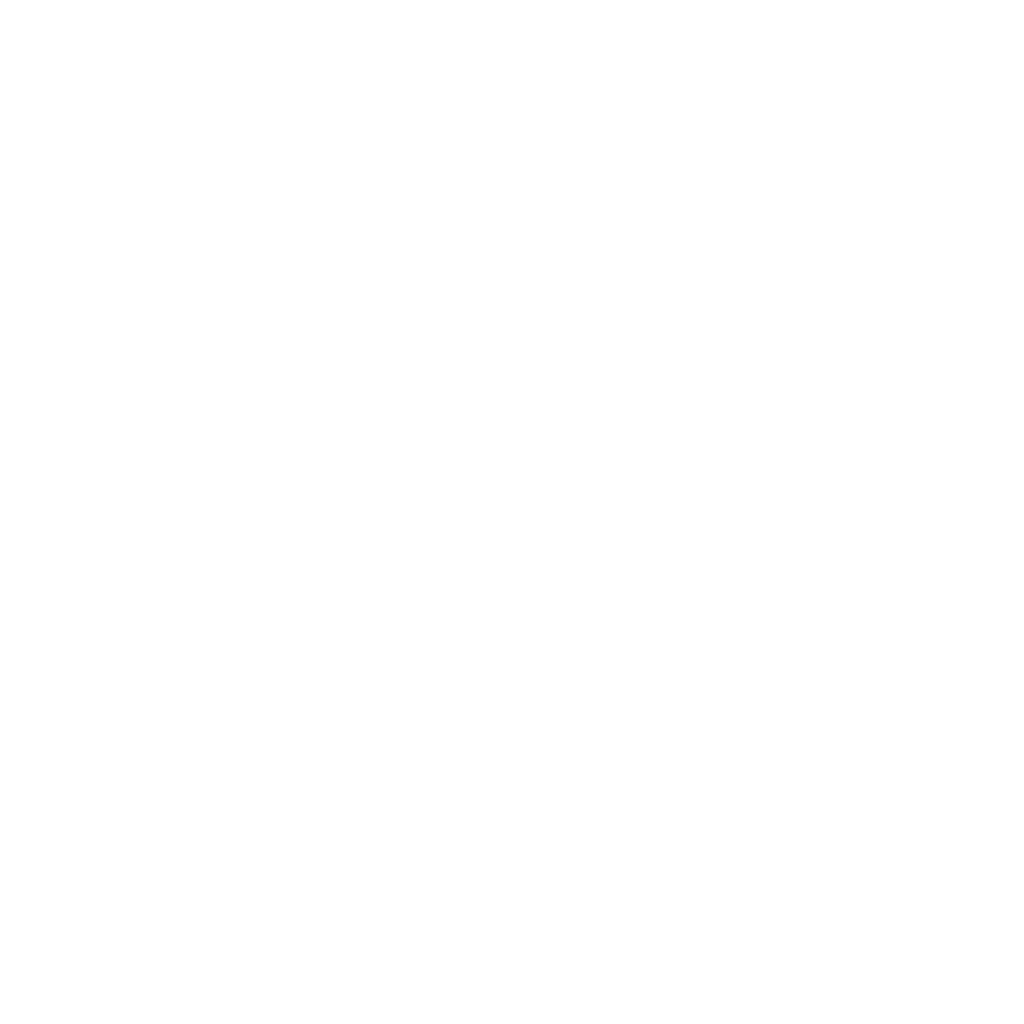
Texture map type: AmbientOcclusion